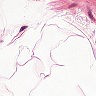
Metastatic tissue present: no